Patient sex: M
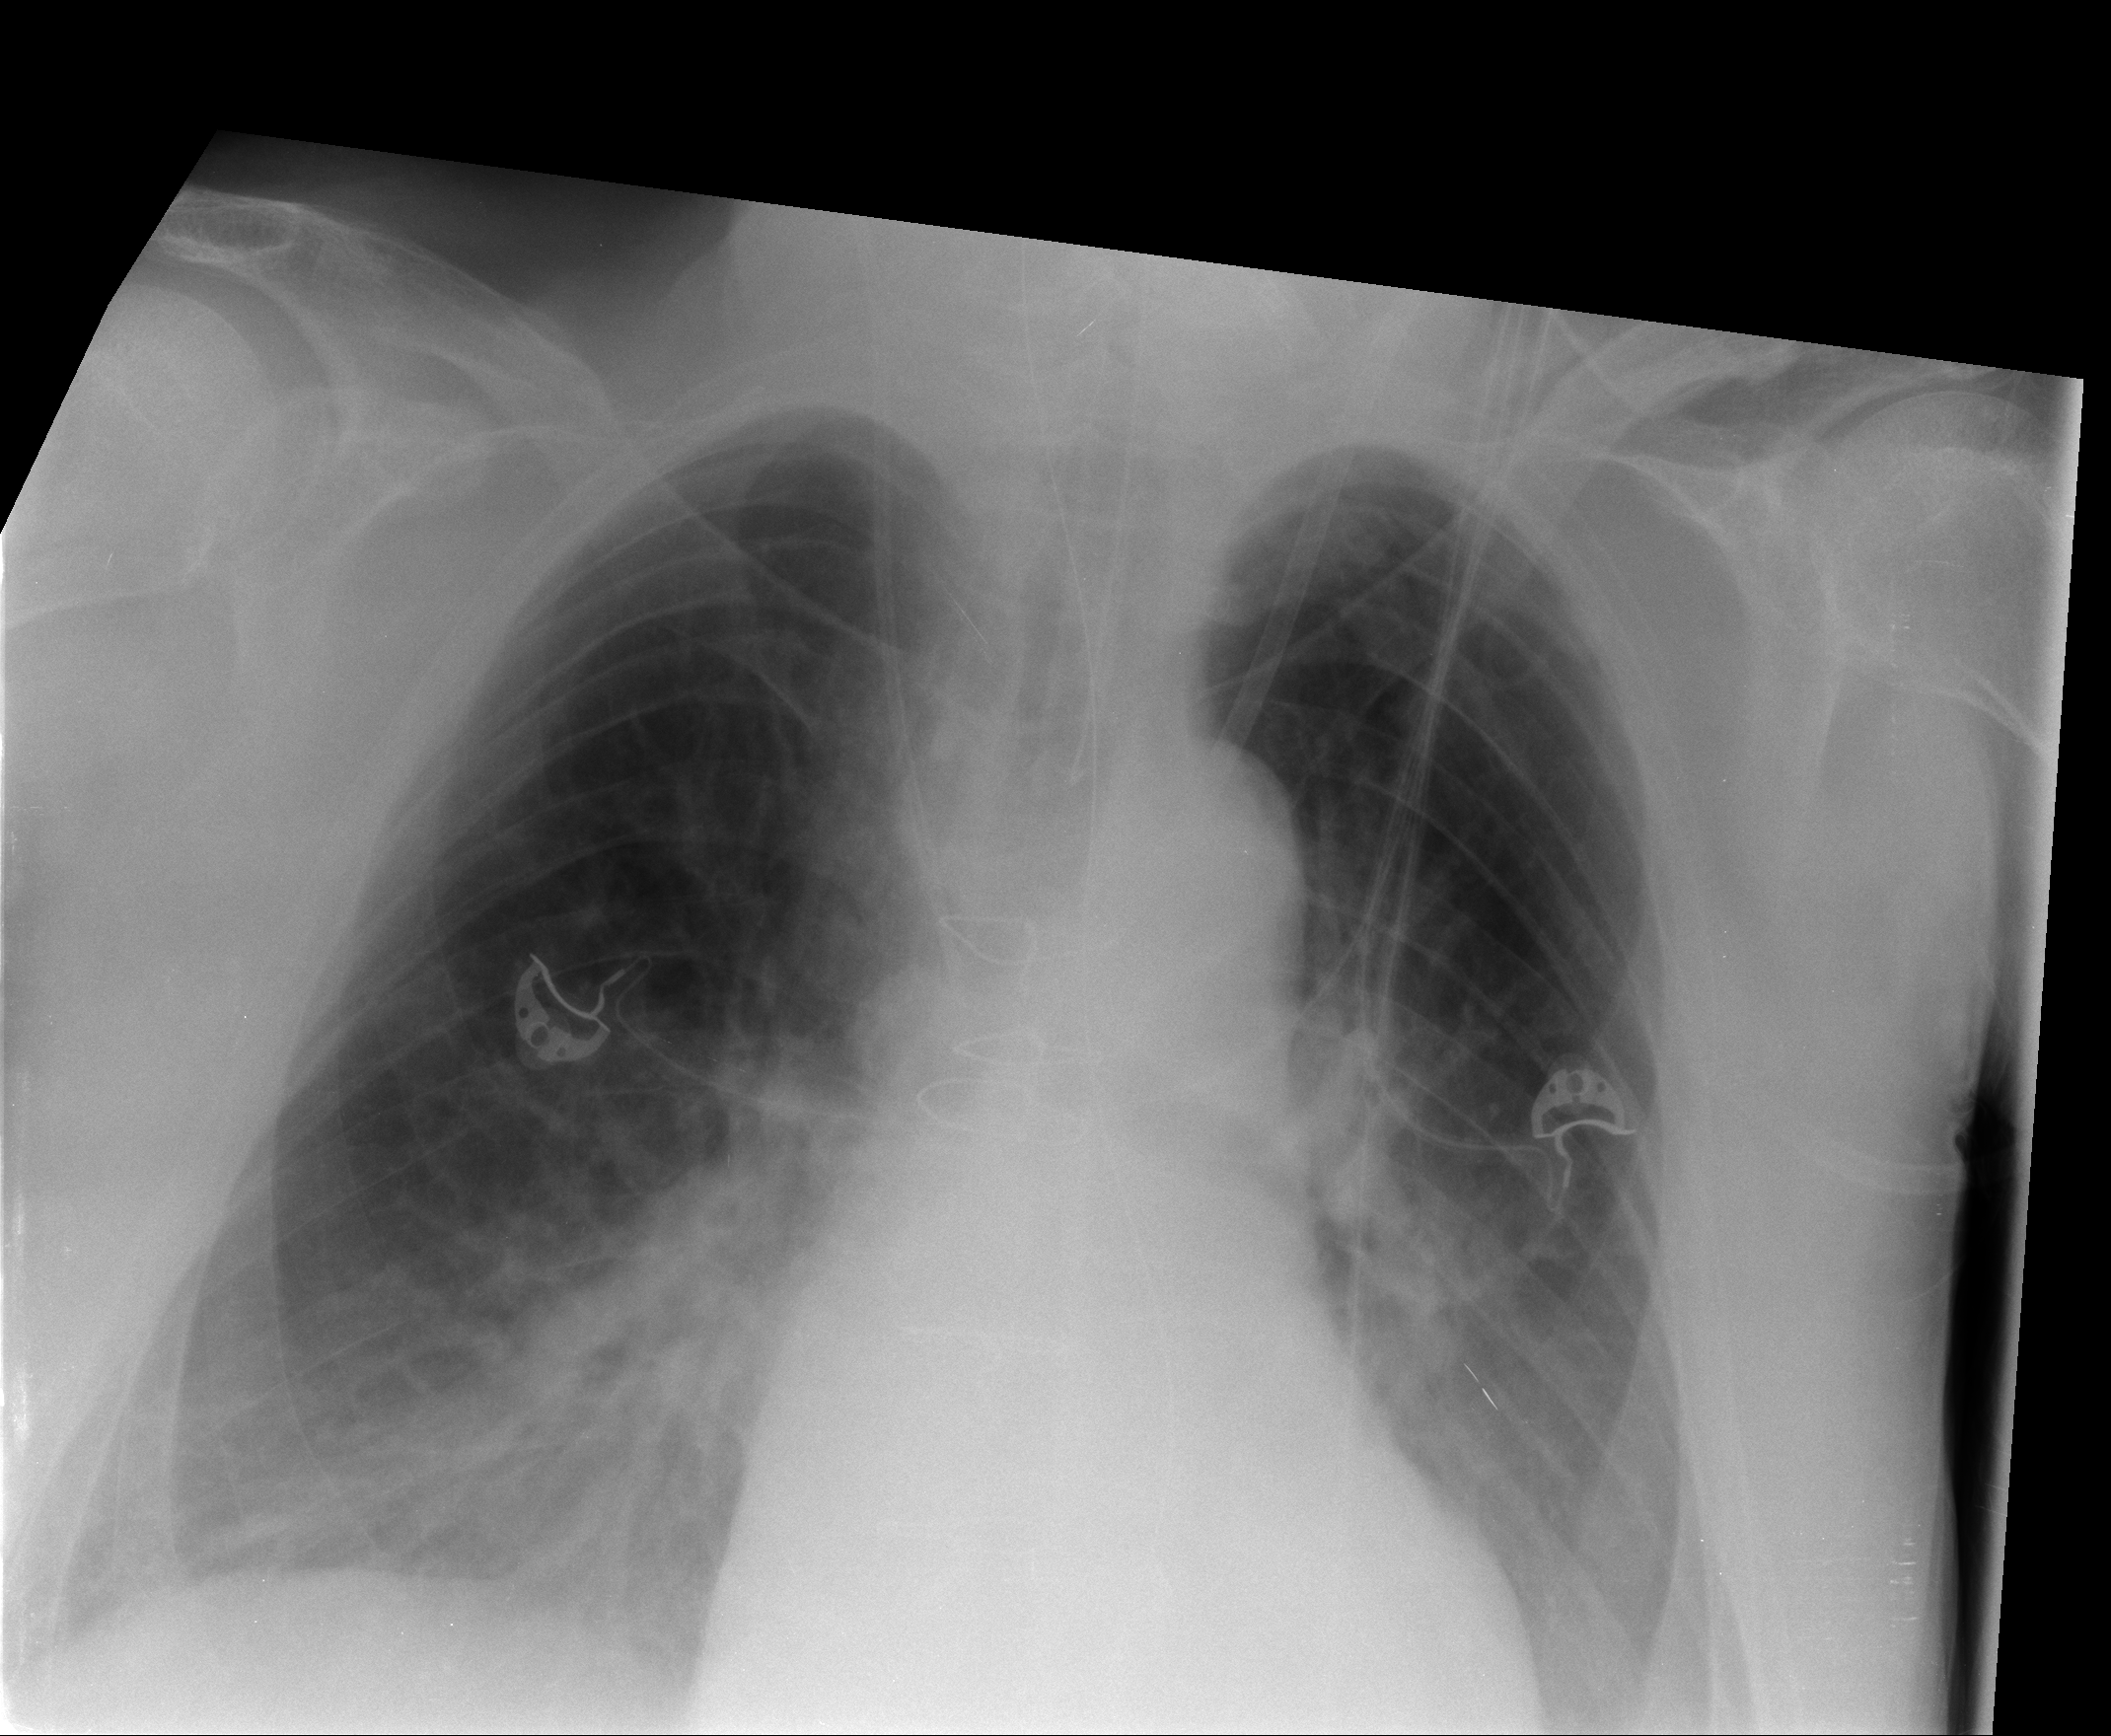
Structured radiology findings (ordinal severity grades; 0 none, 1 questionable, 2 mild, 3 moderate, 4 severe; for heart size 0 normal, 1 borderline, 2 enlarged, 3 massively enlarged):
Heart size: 1
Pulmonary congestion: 0
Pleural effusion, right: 0
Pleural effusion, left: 2
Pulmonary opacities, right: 3
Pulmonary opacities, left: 0
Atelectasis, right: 2
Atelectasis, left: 2